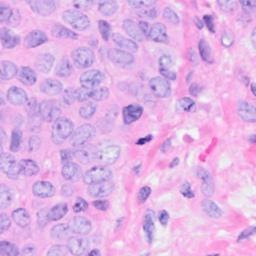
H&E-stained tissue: Breast